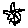
Label: flower